Question: I ran a simple program with a compiled language that calculates the factorial of the first few natural numbers using two simple cycles, an outer one to keep track of which is the number that we are calculating the factorial and an inner one to calculate the factorial by multiplying every natural number from 1 till the number itself.
The program works perfecty for the first natural numbers, then approximately from the 13th value onwards the factorial calculated are clearly wrong. This is due to the integer arithmetic implemented in a modern computer, and I can undestand why negative values can arise.
What I don't understand though is why, and this is something I've tested on different computers, after a very small amount of factorial calculated it always hits the number zero. Of course, if a the n-th factorial is evaluated to be 0, also the (n+1)-th factorial will be evaluated 0 and so on, but why is it that the number 0 always occurs after a very small number of factorial calculations?
EDIT: You may be wondering why I used two different cycles instead of only one... I did so to force the computer to recalculate every factorial from the beginning, just to test against the fact that indeed the factorial becomes always 0 and it is not by chance.
Here is my output:

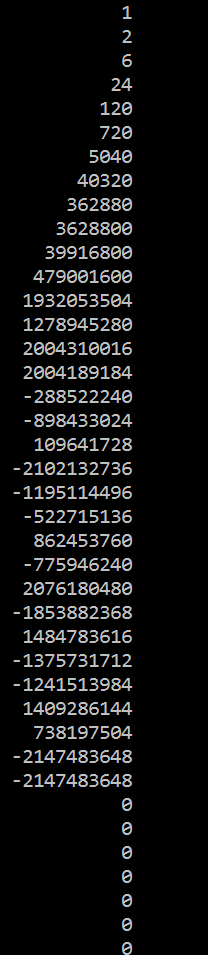
Answer: Starting from 34!, all factorials are divisible by 2^32. So when your computer program computes the results modulo 2^32 (which, although you don't say what programming language you're using, this is likely), then the results are always 0.
Here is a program that computes factorials mod 2^32 in Python:
'''
def sint(r):
r %= (1 << 32)
return r if r < (1 << 31) else r - (1 << 32)
r = 1
for i in xrange(1, 40):
r *= i
print '%d! = %d mod 2^32' % (i, sint(r))
'''
Which gives this output, which agrees with the output from your own program:
'''
1! = 1 mod 2^32
2! = 2 mod 2^32
3! = 6 mod 2^32
4! = 24 mod 2^32
5! = 120 mod 2^32
6! = 720 mod 2^32
7! = 5040 mod 2^32
8! = 40320 mod 2^32
9! = 362880 mod 2^32
10! = <PHONE> mod 2^32
11! = 39916800 mod 2^32
12! = 479001600 mod 2^32
13! = <PHONE> mod 2^32
14! = <PHONE> mod 2^32
15! = <PHONE> mod 2^32
16! = <PHONE> mod 2^32
17! = -288522240 mod 2^32
18! = -898433024 mod 2^32
19! = 109641728 mod 2^32
20! = -<PHONE> mod 2^32
21! = -<PHONE> mod 2^32
22! = -522715136 mod 2^32
23! = 862453760 mod 2^32
24! = -775946240 mod 2^32
25! = <PHONE> mod 2^32
26! = -<PHONE> mod 2^32
27! = <PHONE> mod 2^32
28! = -<PHONE> mod 2^32
29! = -<PHONE> mod 2^32
30! = <PHONE> mod 2^32
31! = 738197504 mod 2^32
32! = -<PHONE> mod 2^32
33! = -<PHONE> mod 2^32
34! = 0 mod 2^32
35! = 0 mod 2^32
36! = 0 mod 2^32
37! = 0 mod 2^32
38! = 0 mod 2^32
39! = 0 mod 2^32
'''
And here's a table of the exact values of this range of factorials, showing how many powers of 2 each contains:
'''
1! = 1. Divisible by 2^0
2! = 2. Divisible by 2^1
3! = 6. Divisible by 2^1
4! = 24. Divisible by 2^3
5! = 120. Divisible by 2^3
6! = 720. Divisible by 2^4
7! = 5040. Divisible by 2^4
8! = 40320. Divisible by 2^7
9! = 362880. Divisible by 2^7
10! = <PHONE>. Divisible by 2^8
11! = 39916800. Divisible by 2^8
12! = 479001600. Divisible by 2^10
13! = <PHONE>. Divisible by 2^10
14! = <PHONE>. Divisible by 2^11
15! = 1307674368000. Divisible by 2^11
16! = 20922789888000. Divisible by 2^15
17! = 355687428096000. Divisible by 2^15
18! = 6402373705728000. Divisible by 2^16
19! = 121645100408832000. Divisible by 2^16
20! = 2432902008176640000. Divisible by 2^18
21! = 51090942171709440000. Divisible by 2^18
22! = 1124000727777607680000. Divisible by 2^19
23! = 25852016738884976640000. Divisible by 2^19
24! = 620448401733239439360000. Divisible by 2^22
25! = 15511210043330985984000000. Divisible by 2^22
26! = 403291461126605635584000000. Divisible by 2^23
27! = 10888869450418352160768000000. Divisible by 2^23
28! = 304888344611713860501504000000. Divisible by 2^25
29! = 8841761993739701954543616000000. Divisible by 2^25
30! = 265252859812191058636308480000000. Divisible by 2^26
31! = 8222838654177922817725562880000000. Divisible by 2^26
32! = 263130836933693530167218012160000000. Divisible by 2^31
33! = 8683317618811886495518194401280000000. Divisible by 2^31
34! = 295232799039604140847618609643520000000. Divisible by 2^32
35! = 10333147966386144929666651337523200000000. Divisible by 2^32
36! = 371993326789901217467999448150835200000000. Divisible by 2^34
37! = 13763753091226345046315979581580902400000000. Divisible by 2^34
38! = 523022617466601111760007224100074291200000000. Divisible by 2^35
39! = 20397882081197443358640281739902897356800000000. Divisible by 2^35
'''